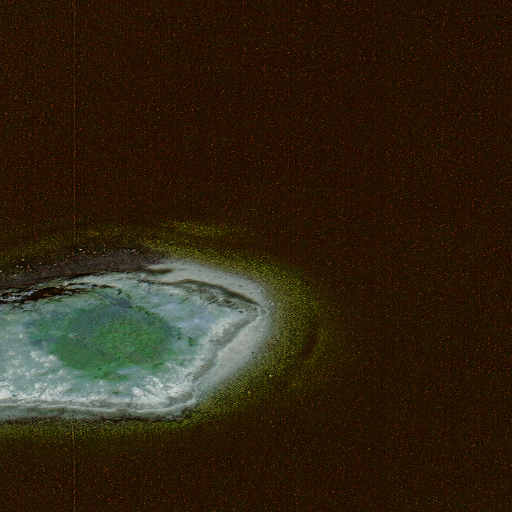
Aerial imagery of island in Alaska named Lone Island containing only unknown